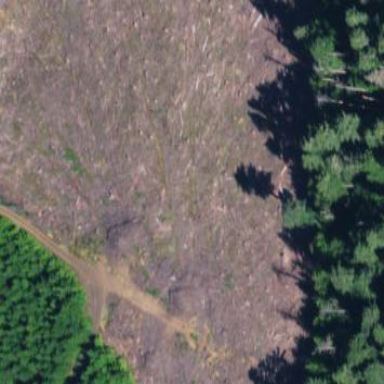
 likely man-made clearing in the landscape."